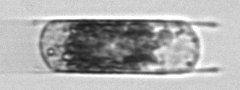
Label: Hemiaulus